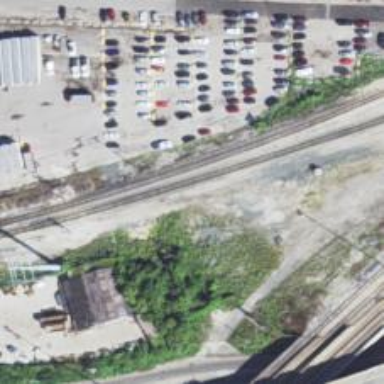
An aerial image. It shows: Abandoned railway siding.